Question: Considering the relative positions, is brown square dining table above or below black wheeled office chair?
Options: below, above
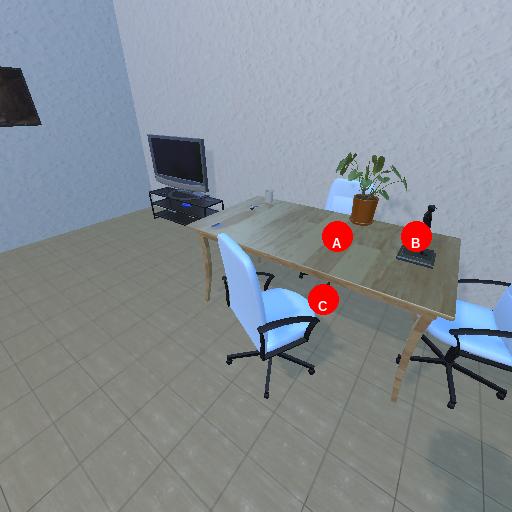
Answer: below